Aerial crown-view tile of a tropical tree (Barro Colorado Island, Panama), acquired 20241112:
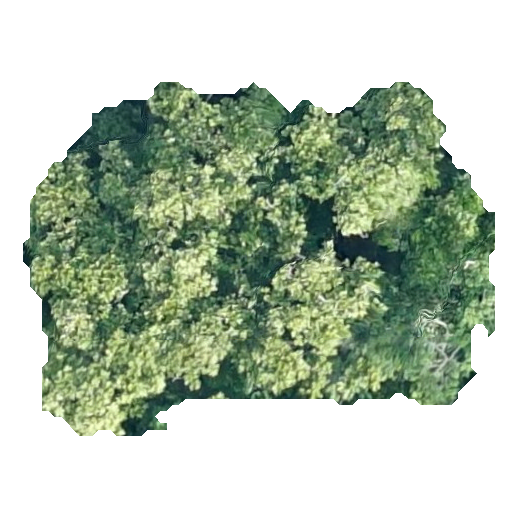
Species: Anacardium excelsum
GBIF accepted scientific name: Anacardium excelsum
Crown area: 203.398 m²